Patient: sex F, age 59
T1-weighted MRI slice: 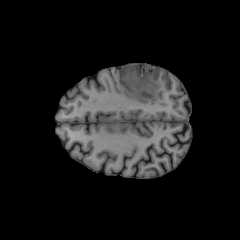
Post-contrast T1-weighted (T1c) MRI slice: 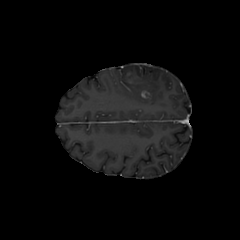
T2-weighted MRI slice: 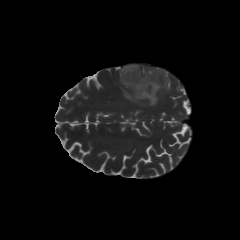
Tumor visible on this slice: yes
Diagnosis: Astrocytoma, IDH-mutant
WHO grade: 3